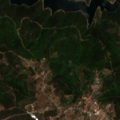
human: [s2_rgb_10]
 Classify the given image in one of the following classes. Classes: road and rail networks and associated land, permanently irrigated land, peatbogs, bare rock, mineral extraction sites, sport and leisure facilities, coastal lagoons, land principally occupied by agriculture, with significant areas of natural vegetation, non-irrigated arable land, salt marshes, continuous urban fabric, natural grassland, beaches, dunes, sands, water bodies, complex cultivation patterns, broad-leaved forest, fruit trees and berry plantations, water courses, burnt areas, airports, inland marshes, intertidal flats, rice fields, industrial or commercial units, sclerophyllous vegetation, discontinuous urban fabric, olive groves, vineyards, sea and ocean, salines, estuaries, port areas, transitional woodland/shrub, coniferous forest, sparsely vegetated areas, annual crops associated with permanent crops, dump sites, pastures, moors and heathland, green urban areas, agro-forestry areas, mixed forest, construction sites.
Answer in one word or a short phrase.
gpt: annual crops associated with permanent crops, land principally occupied by agriculture, with significant areas of natural vegetation, coniferous forest, transitional woodland/shrub, water bodies